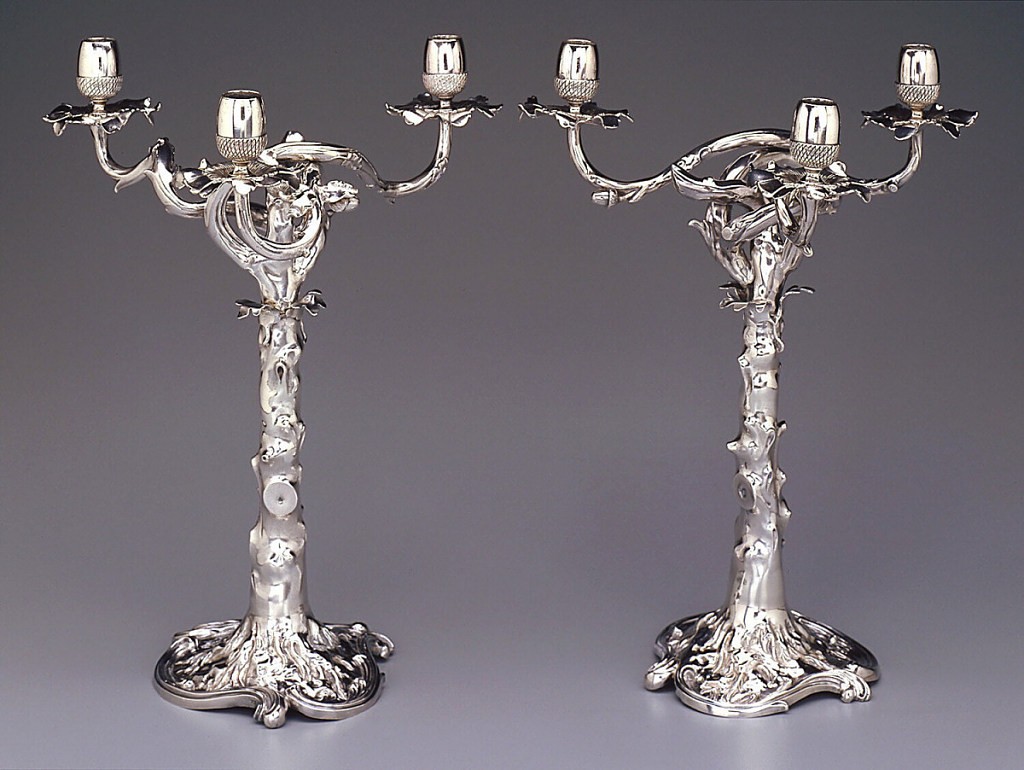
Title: Three-Arm Candelabrum
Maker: Valentijn Casper Beumke, German, active The Netherlands, 1726 - 1782
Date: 1766
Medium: silver
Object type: candelabrum
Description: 1926-37-130-a/h: One of a pair of identical three-arm candelabra in...;     1926-37-131-a/h: One of a pair of identical three-arm candelabra in...